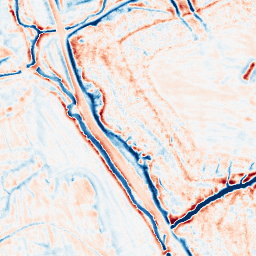
Category: edge_preserving
Decomposition family: bilateral
Decomposition parameters: d: 15
sigma_color: 50
sigma_space: 100
Upsampling method: edge_directed
Upsampling parameters: scale: 4
Upsampling scale: 4